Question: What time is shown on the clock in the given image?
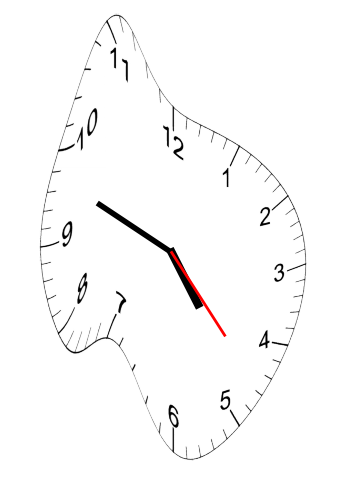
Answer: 04:48:23